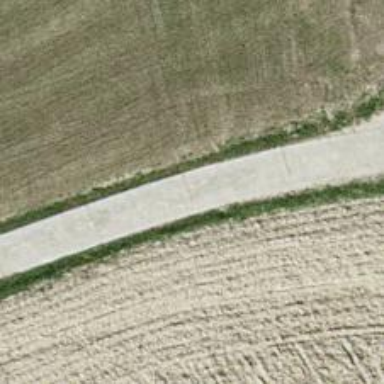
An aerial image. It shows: Track with grade 1 quality.